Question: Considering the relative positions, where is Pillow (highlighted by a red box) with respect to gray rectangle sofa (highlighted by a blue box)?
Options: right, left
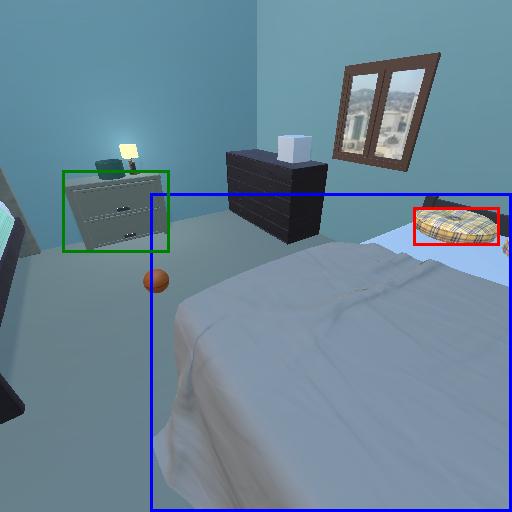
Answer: right